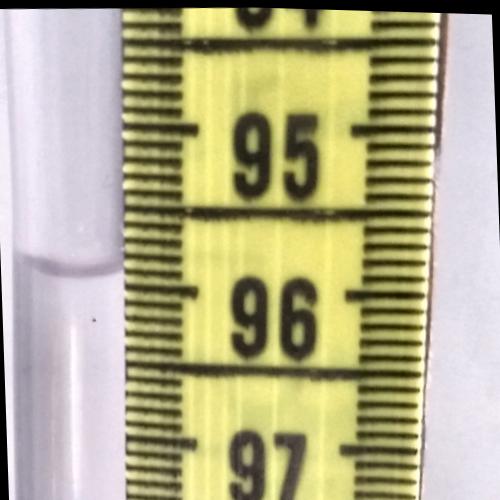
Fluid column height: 95.9 cm